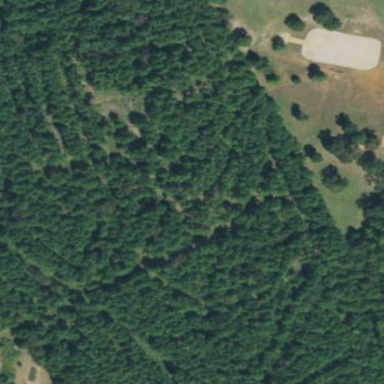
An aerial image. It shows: Evergreen needle-leaved forest.